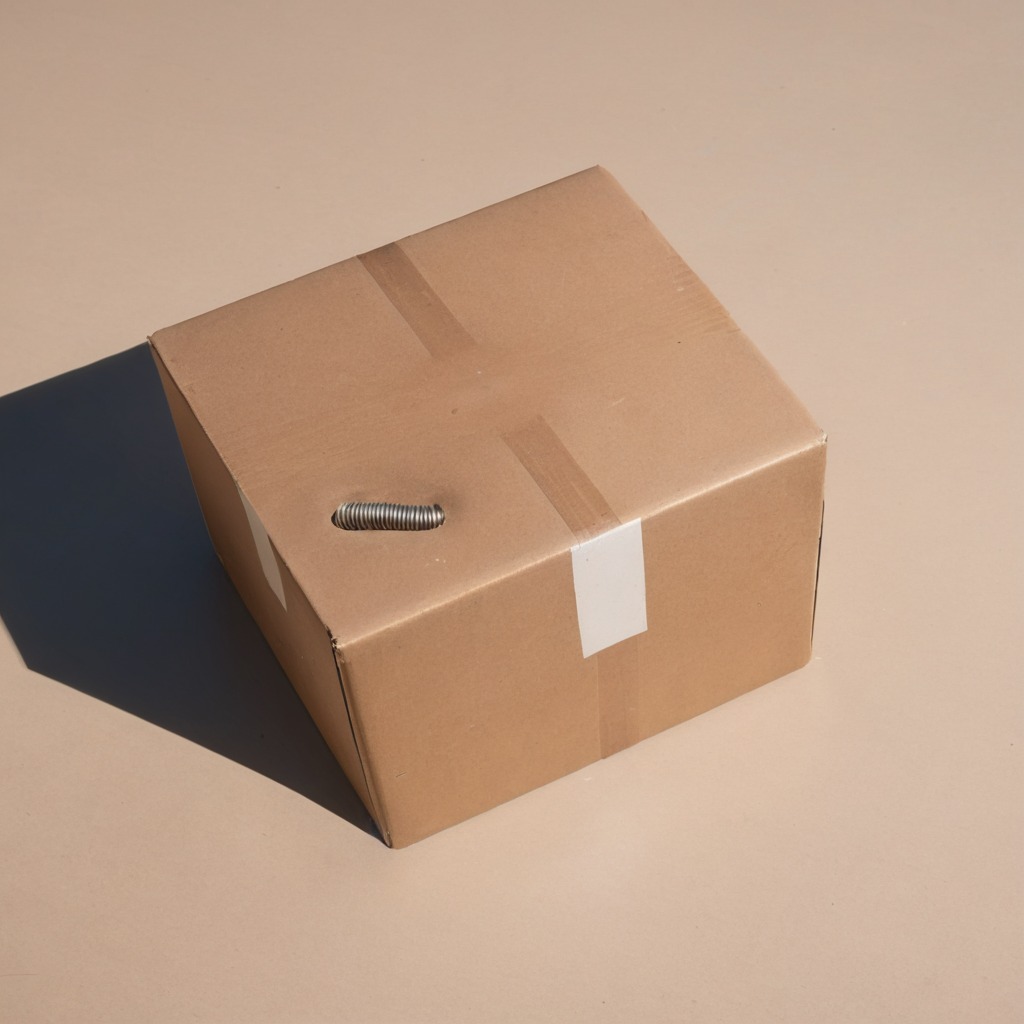
A coiled metal spring is lying on the cardboard box surface.